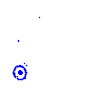
Particle: pion